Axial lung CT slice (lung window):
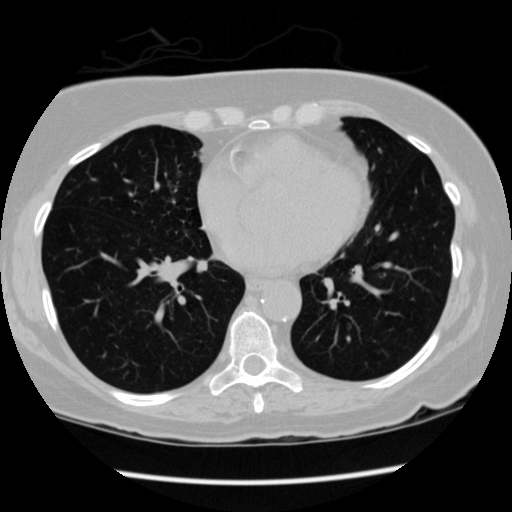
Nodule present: no